Question: Like many Chrome extensions do, when users install my Chrome extension, I want to tell them to "Click on this icon to start using the extension". As shown below:

How do I do this?
Thanks!
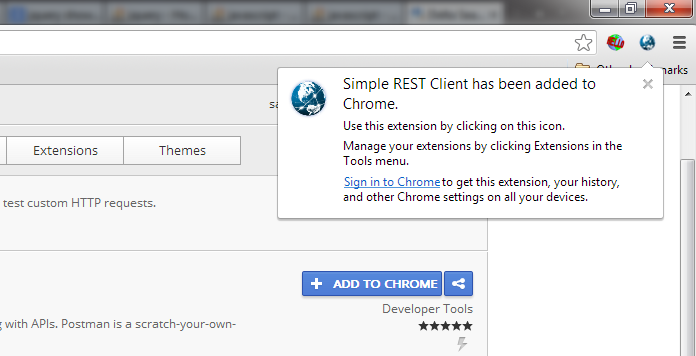
Answer: answering my own question, that notification appears automatically after installing the '.crx' file, no need to write a separate script.